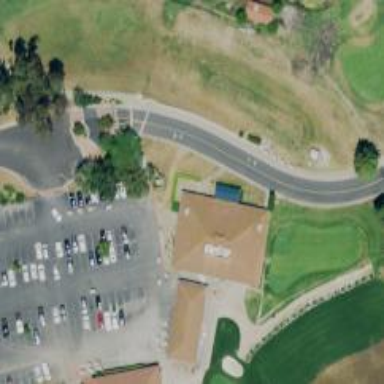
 place for golfing and leisure activities."